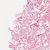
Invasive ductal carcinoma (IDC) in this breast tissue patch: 0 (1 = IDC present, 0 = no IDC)